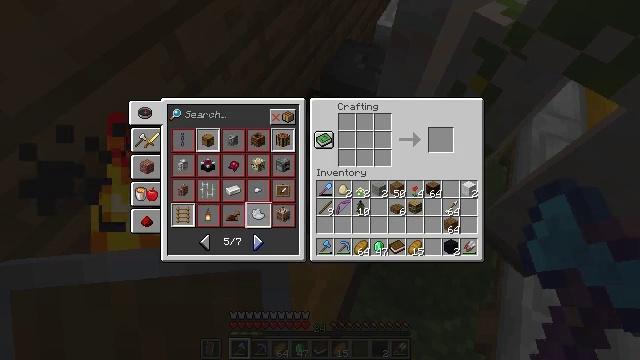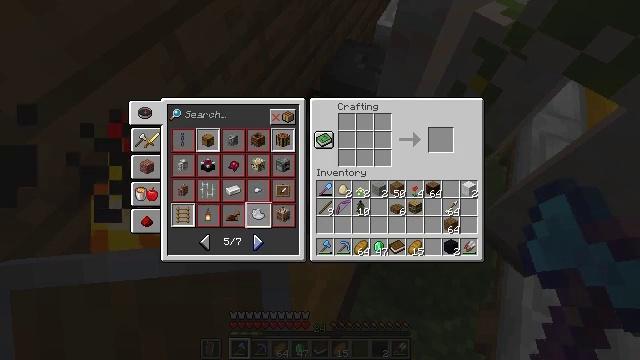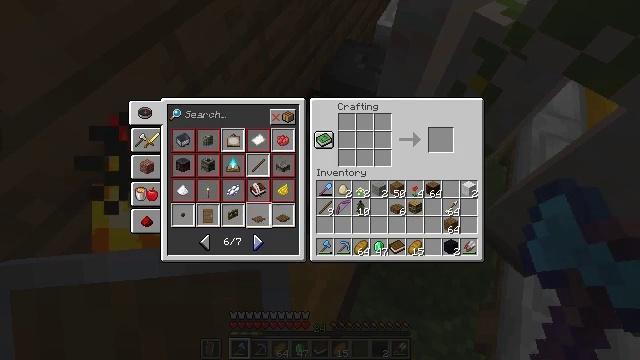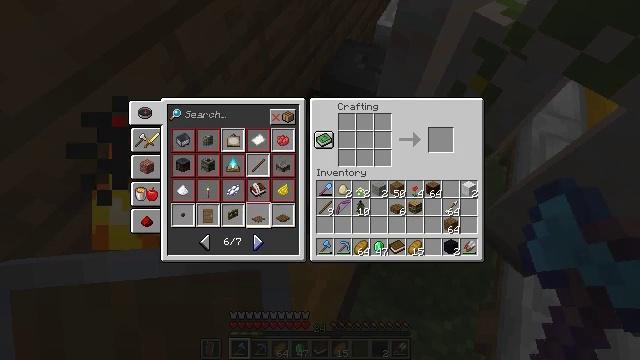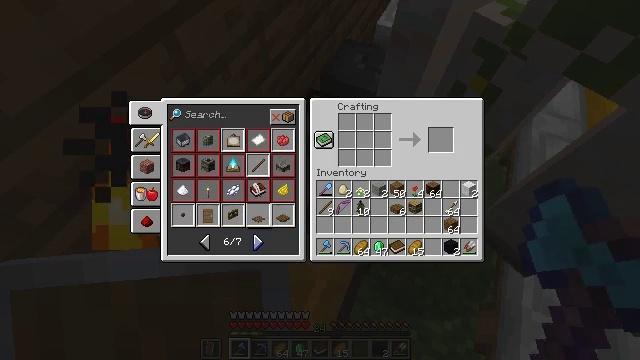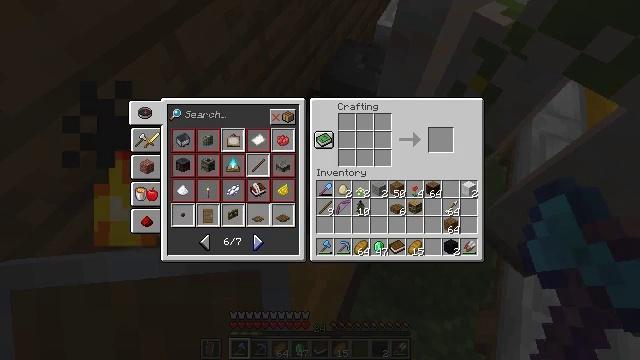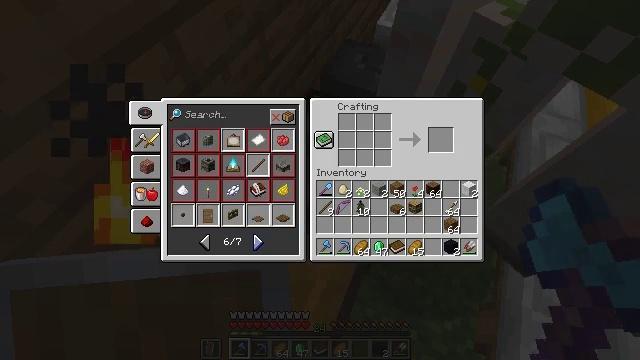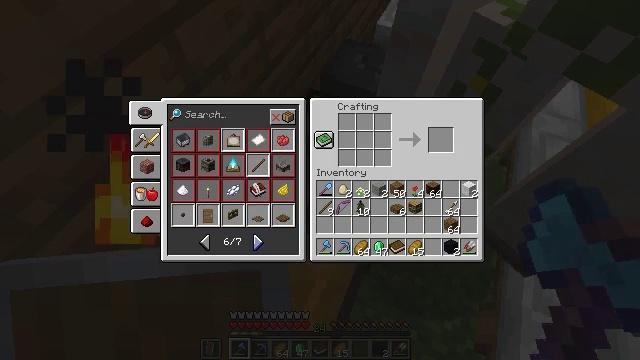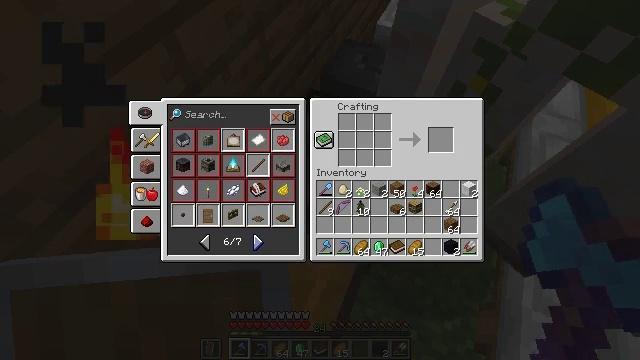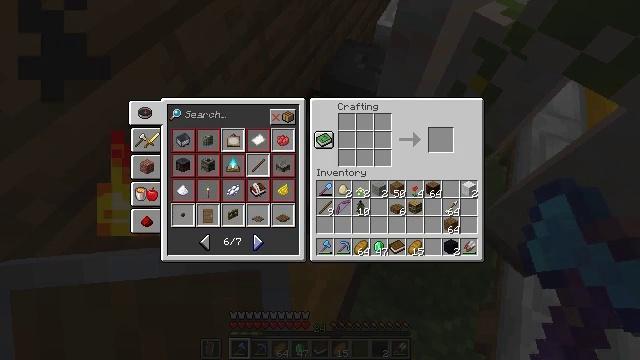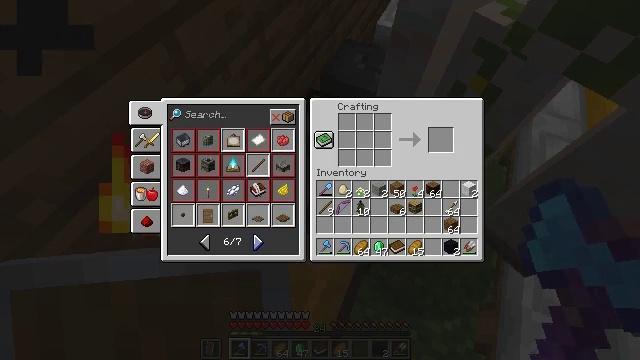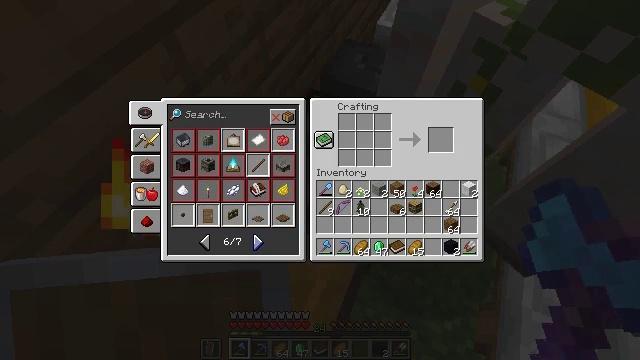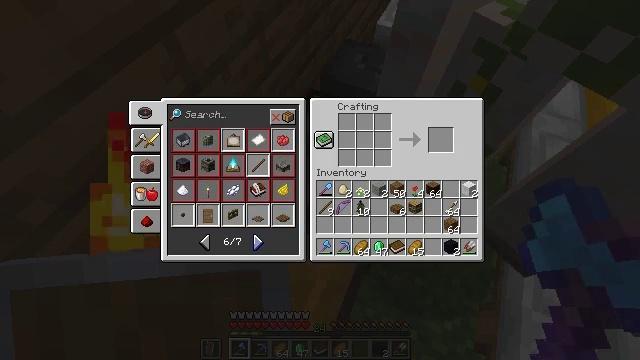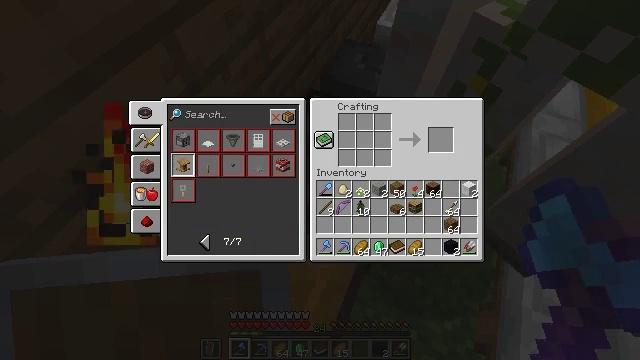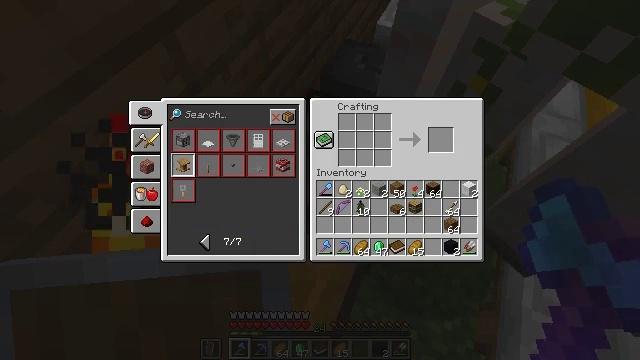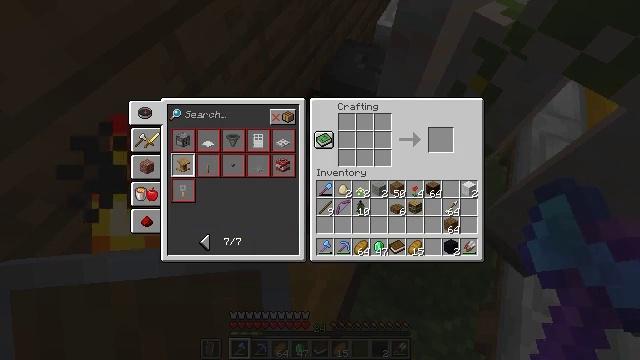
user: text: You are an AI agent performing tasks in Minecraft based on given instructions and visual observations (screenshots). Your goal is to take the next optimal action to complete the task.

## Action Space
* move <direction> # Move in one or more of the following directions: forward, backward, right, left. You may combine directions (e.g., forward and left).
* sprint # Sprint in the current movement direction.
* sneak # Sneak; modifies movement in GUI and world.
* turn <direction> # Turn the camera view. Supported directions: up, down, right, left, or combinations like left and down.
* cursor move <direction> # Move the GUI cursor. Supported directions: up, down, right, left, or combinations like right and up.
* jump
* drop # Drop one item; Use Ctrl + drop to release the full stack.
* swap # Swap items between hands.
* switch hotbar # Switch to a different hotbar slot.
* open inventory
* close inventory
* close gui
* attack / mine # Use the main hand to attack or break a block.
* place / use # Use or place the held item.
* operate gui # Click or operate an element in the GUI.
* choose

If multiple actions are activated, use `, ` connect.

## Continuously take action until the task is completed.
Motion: motion action
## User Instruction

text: Use wooden slabs and a bookshelf to craft a lectern.
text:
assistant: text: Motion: no_op
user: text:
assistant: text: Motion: operate gui
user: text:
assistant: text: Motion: operate gui
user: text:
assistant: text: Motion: no_op
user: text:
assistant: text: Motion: no_op
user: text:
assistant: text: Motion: no_op
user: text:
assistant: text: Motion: no_op
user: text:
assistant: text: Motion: no_op
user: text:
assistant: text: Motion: no_op
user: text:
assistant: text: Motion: no_op
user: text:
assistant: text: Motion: no_op
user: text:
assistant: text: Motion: no_op
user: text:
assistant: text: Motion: operate gui
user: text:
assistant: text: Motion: operate gui
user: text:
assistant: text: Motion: operate gui
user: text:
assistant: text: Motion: no_op
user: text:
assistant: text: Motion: no_op
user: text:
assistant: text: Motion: no_op
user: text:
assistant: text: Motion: no_op
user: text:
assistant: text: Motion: no_op
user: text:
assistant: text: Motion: no_op
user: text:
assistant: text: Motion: no_op
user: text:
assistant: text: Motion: no_op
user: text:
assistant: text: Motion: cursor move up
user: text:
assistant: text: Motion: no_op
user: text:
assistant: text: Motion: cursor move left
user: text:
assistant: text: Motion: cursor move left and up
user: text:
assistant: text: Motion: cursor move left and up
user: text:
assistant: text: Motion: cursor move up
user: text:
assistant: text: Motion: cursor move up